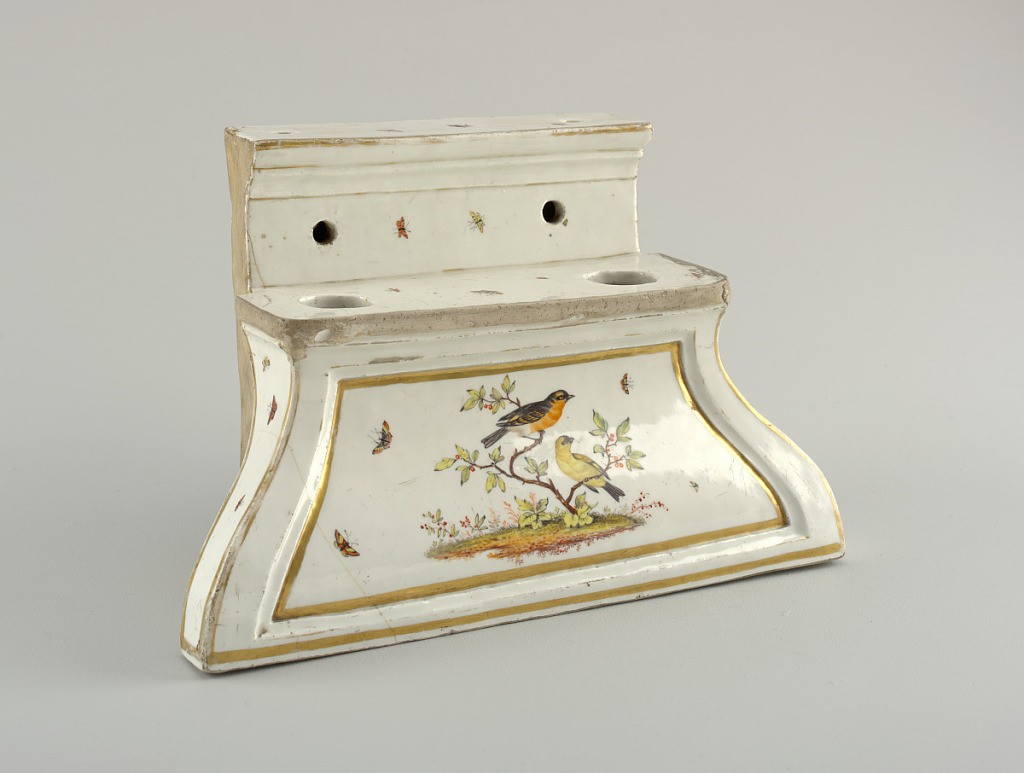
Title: Part of a Flower Container
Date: ca. 1740
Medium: porcelain (possibly soft paste), vitreous enamel, gold
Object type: container
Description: In two steps, the lower pierced with two circular openings in its upper surface, and curving in ogee forward and to right and left. Upper step pierced with two smaller circular openings in front and in top, and unglazed at sides. Decoration of gilded bands, perching birds, and butterflies.